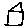
Label: house